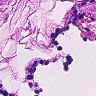
Metastatic tissue present: no